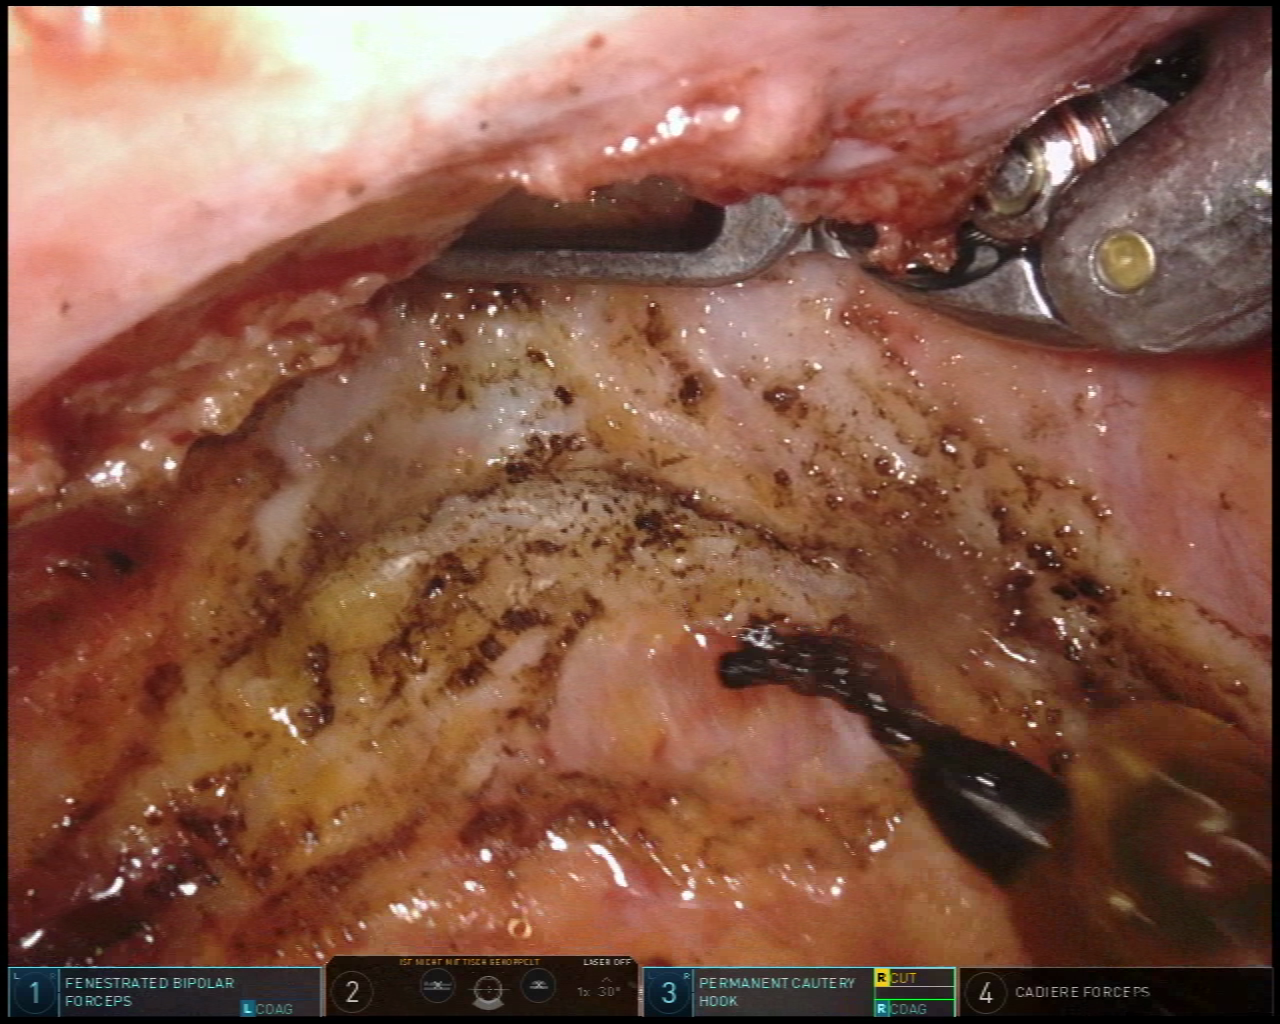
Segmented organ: vesicular_glands
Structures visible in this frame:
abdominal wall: no
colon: no
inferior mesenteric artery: no
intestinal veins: no
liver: no
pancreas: no
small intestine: no
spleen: no
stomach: no
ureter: no
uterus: no
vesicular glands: yes